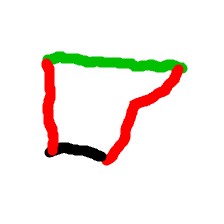
Shape: trapezoid